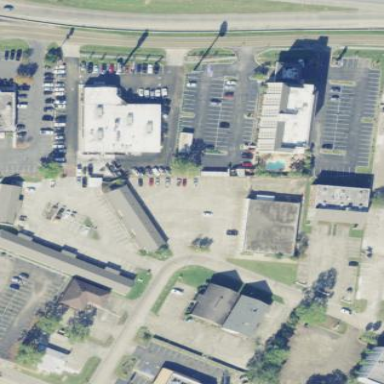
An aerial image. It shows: Commercial area.